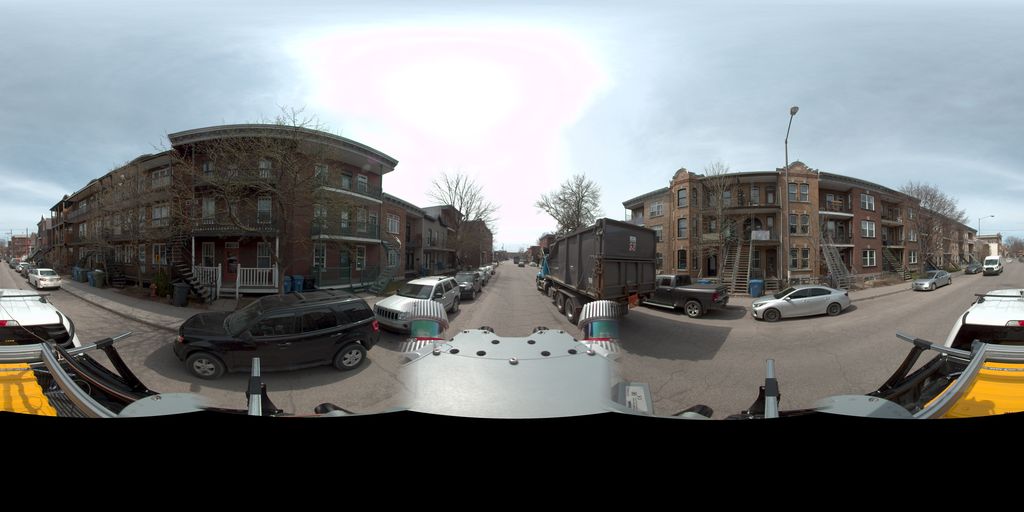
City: quebec_city